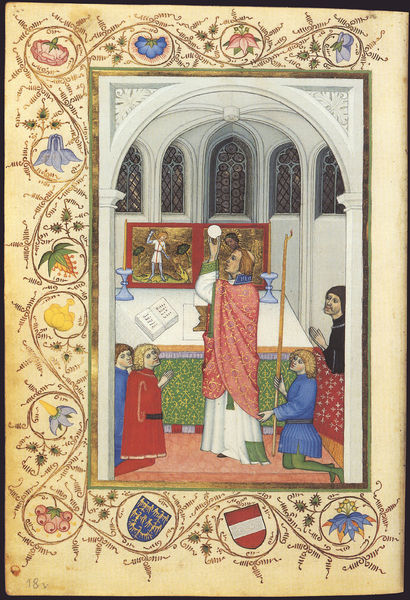
Titel: Gebetbuch von Herzog Albrecht V. von Österreich
Institution: Wien, Österreichische Nationalbibliothek
Schlagwörter: blau, umhang, weiß, grün, blumen, fenster, raum, zeichnung, blüten, rose, rot, malerei, ornament, alt, architektur, arme, bibel, kleidung, rahmen, stehen, bild, kirche, kelch, blatt, pflanzen, kinder, deutschland, papier, bogen, stab, rand, kuppel, blue, church, men, priest, red, religious, green, old, windows, dekor, kerze, flowers, print, knie, bögen, gewölbe, antike, buch, glaube, kloster, religion, beeren, seite, knien, arzt, beten, altar, ranke, pergament, wappen, grafik, pfarrer, flower, mittelalter, betende, gottesdienst, hostie, ministranten, priester, mönch, light, frame, verzeirung, austria, illustration, beard, eagle, kerzenhalten, botanik, christentum, books, handschrift, altarbild, akelei, peasants, kommunion, flags, tonsur, cathedral, jesus, prayer, art, school, stifter, gothic, mittelater, book, buchmalerei, globe, kugeö, oblate, apotheker, staff, chapel, middle ages, bischof, leggins, chalice, kneel, praise, maria jesus, science, worship, medievel, giotto, capes, shields, teacher, cnadle, students, verzierunge, buchdruck, christan, prist, teutonien, kugel wappen, akerlei, solanum, bischoff, bischhoff, preisung